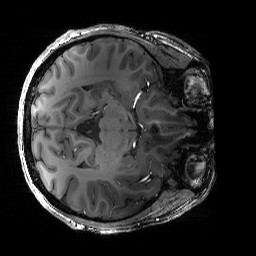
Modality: T1w
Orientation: axial
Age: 23
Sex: male
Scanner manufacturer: siemens
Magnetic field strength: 6.98 T
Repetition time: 3 s
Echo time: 0.00388 s